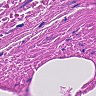
Metastatic tissue present: no